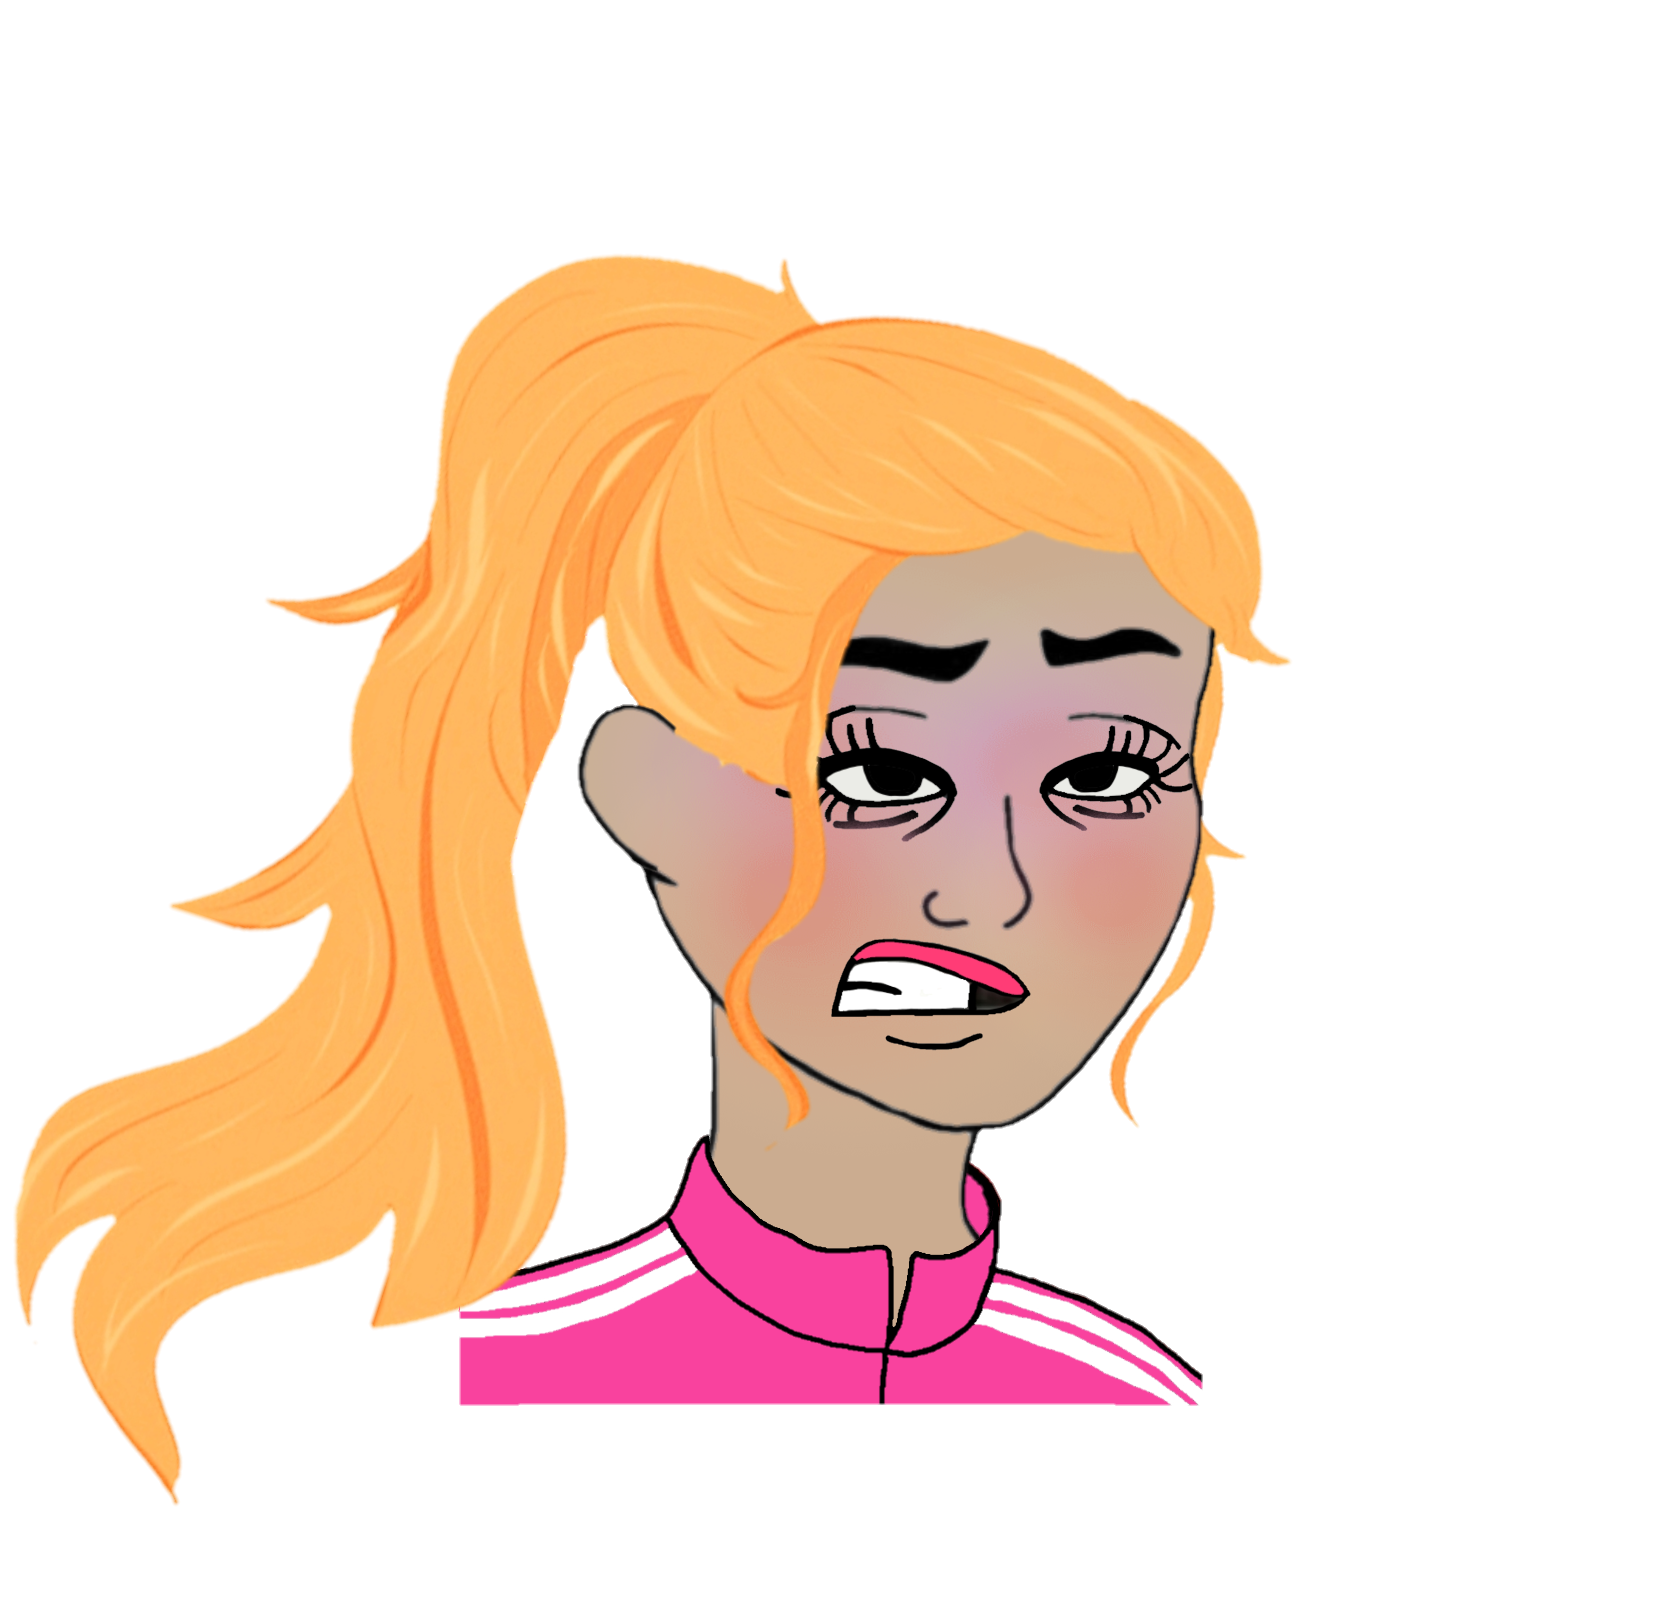
Label: 5_E-Thot